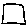
Label: square